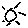
Label: sun